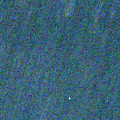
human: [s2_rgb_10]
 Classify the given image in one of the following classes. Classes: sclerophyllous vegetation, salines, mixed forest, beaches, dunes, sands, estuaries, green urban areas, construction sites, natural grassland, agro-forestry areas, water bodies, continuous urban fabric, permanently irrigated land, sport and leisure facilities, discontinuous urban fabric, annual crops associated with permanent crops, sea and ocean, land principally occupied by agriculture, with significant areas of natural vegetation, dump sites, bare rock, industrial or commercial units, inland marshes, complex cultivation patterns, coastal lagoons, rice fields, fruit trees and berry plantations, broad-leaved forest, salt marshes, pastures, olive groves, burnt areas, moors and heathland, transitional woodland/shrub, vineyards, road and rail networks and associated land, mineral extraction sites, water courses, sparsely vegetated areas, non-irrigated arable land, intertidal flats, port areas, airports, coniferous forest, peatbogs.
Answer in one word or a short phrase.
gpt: water bodies